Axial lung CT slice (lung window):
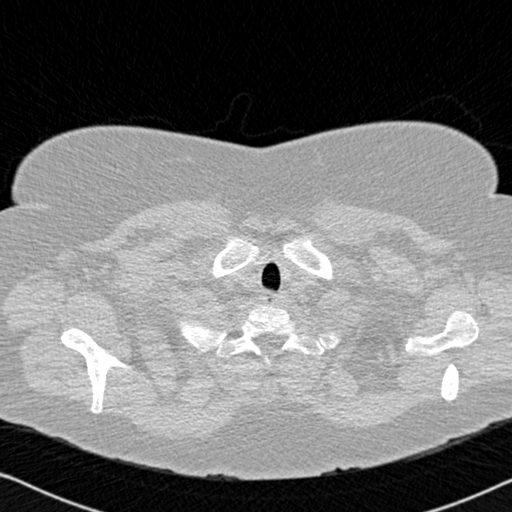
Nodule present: no